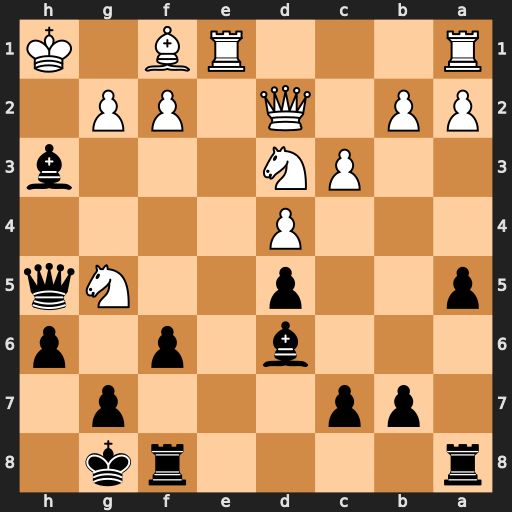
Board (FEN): r4rk1/1pp3p1/3b1p1p/p2p2Nq/3P4/2PN3b/PP1Q1PP1/R3RB1K
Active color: b
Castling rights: -
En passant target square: -
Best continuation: Bxg2+ Kxg2 Qh2+